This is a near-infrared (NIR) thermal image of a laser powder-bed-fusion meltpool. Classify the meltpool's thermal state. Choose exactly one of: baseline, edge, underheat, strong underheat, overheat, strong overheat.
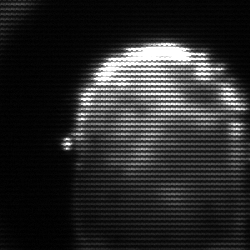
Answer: baseline